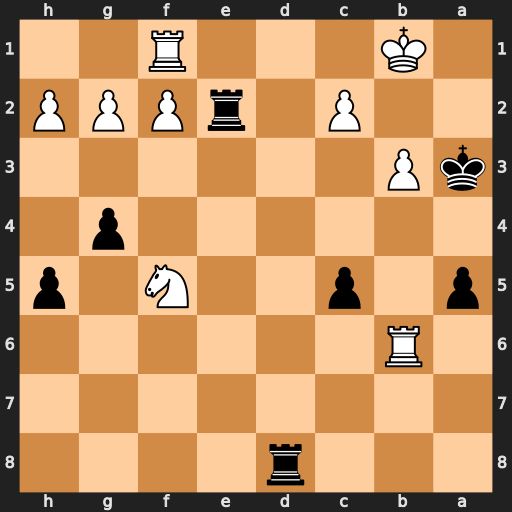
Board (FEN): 3r4/8/1R6/p1p2N1p/6p1/kP6/2P1rPPP/1K3R2
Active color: b
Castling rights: -
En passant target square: -
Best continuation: Rxf2 Rg1 Rxf5